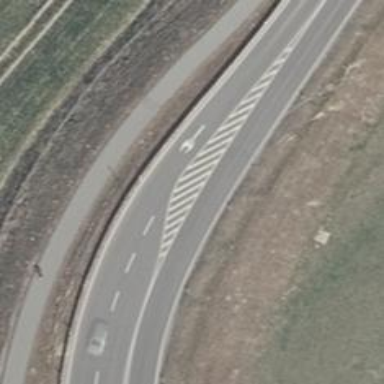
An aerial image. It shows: Secondary road with asphalt surface.